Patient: sex F, age 58
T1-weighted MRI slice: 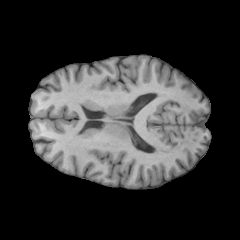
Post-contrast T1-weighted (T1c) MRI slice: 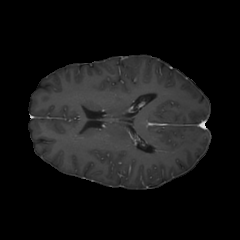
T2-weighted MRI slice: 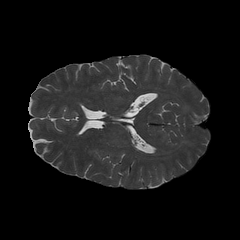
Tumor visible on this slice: no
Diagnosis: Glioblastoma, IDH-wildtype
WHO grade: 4